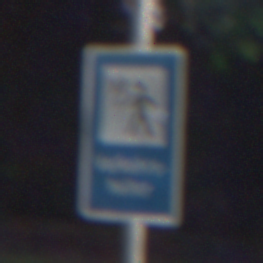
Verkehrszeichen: Verkehrshelfer
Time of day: Night
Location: Outdoor (Suburban)
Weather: PartlyCloudy
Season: NotSpecified
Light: Artificial